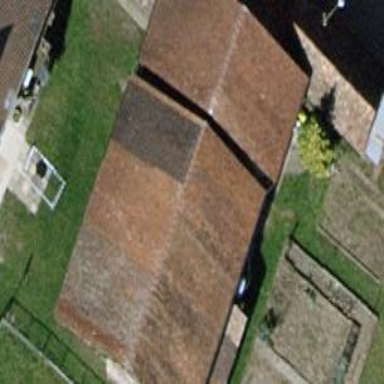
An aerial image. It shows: Shed.